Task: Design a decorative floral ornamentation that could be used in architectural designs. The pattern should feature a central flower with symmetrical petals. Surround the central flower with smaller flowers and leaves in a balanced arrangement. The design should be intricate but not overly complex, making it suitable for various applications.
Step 1440:
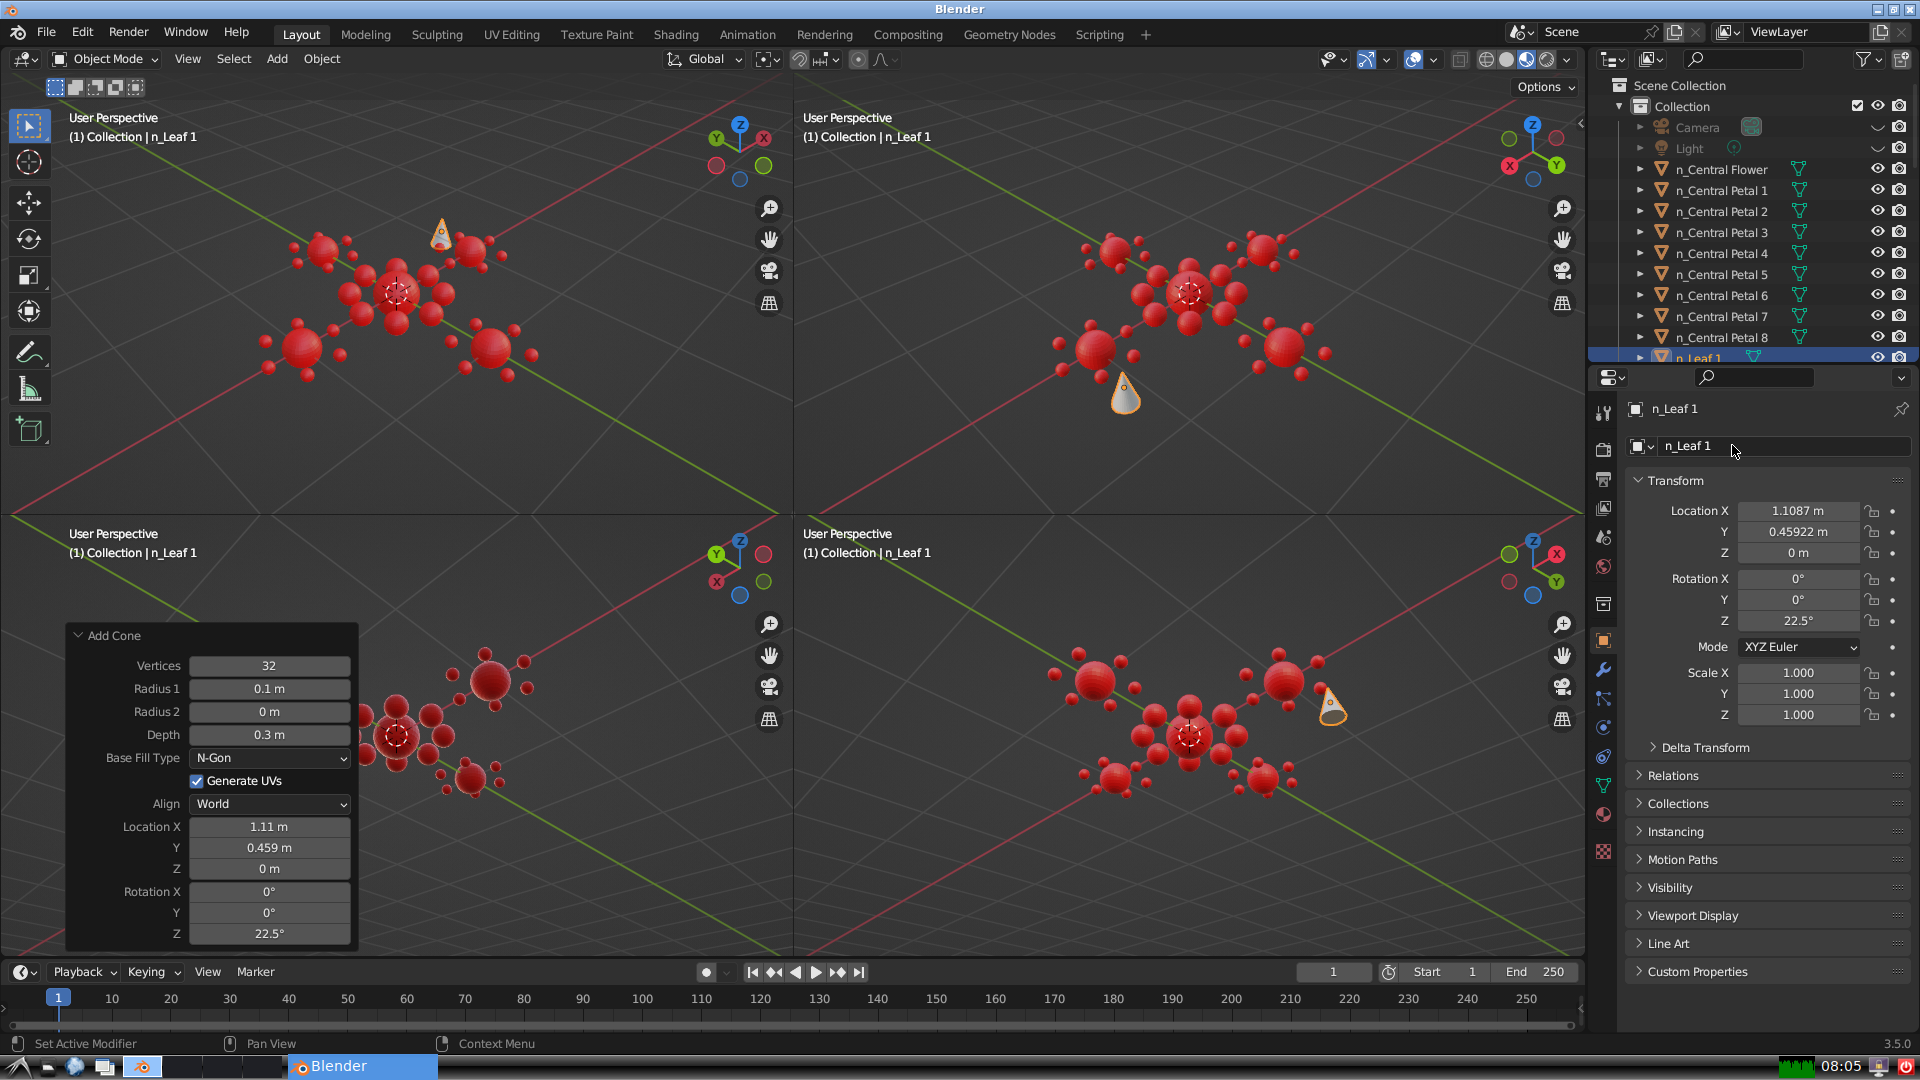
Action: {"mouse_move": [1608, 805]}